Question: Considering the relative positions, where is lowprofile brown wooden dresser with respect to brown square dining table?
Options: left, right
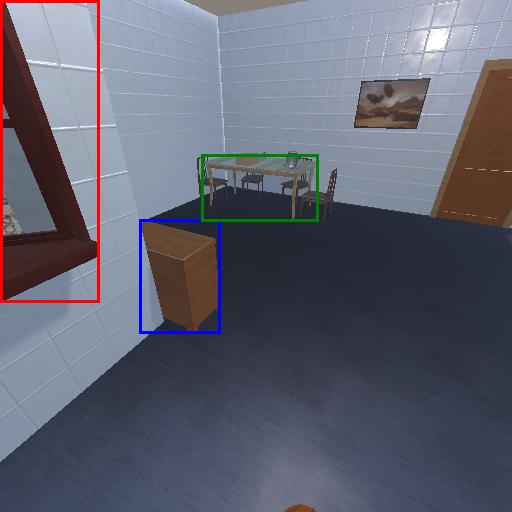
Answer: left